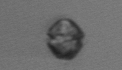
Label: Dinophyceae